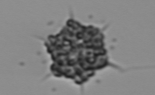
Label: Dictyocha